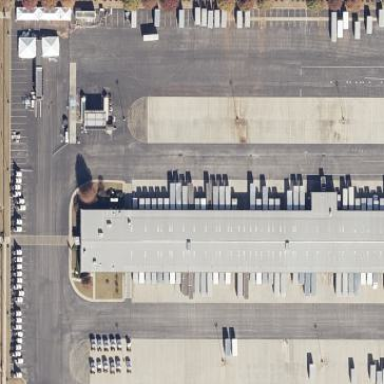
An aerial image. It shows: Commercial area dedicated to logistics.